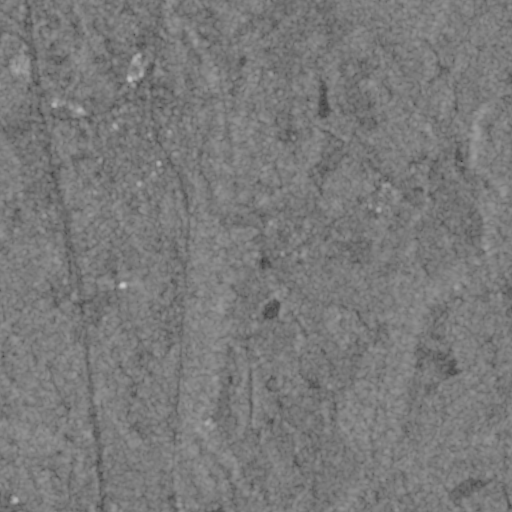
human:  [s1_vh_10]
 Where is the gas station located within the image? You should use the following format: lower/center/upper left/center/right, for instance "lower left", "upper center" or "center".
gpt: The gas station is located in the upper left of the image.
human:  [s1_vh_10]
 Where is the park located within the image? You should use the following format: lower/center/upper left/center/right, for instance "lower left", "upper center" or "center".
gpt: The park is located in the upper left of the image.
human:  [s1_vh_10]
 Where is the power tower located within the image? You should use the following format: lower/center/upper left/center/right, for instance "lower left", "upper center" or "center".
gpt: The power tower is located in the upper center of the image.
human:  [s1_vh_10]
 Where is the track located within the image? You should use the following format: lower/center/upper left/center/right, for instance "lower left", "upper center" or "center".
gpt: The track is located in the upper left of the image.
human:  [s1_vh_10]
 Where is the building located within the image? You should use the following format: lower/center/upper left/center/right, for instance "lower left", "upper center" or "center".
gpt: The building is located in the upper left of the image.
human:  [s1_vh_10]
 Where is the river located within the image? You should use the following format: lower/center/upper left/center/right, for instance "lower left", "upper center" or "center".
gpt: The river is located in the right of the image.
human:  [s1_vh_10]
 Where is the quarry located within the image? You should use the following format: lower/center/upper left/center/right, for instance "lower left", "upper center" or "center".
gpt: There is no quarry in the image.

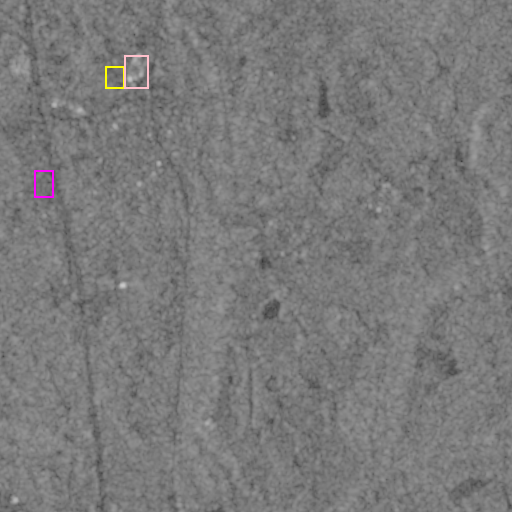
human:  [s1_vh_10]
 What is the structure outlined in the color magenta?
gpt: The structure outlined in magenta is a park.
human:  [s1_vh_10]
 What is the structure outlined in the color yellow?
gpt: The structure outlined in yellow is a track.
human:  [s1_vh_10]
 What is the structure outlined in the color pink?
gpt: The structure outlined in pink is a building.
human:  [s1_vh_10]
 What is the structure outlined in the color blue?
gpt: There is no blue outline.